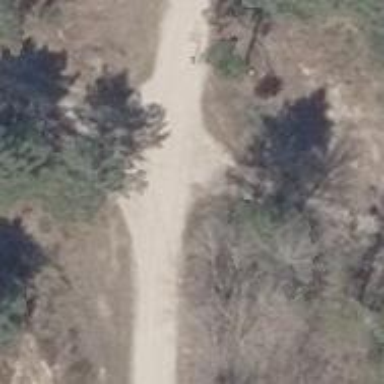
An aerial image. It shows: Track road with grade3 tracktype.